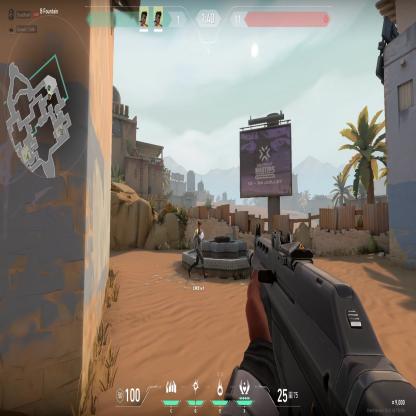
Label: teammate